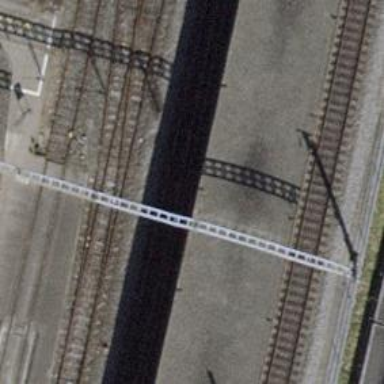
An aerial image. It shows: Railway milestone.